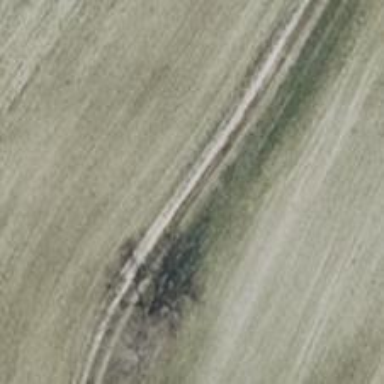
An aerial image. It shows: Track road with grade4 tracktype.